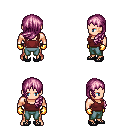
a pixel art fantasy rpg character, male body template, human, light skin, maroon pirate shirt, teal pants, pink left-swept hairstyle, gold gloves, ghillies, four views (front, back, left, right), 2x2 character sprite sheet, small pixel art, hard edges, no anti-aliasing